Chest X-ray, AP view. Patient: 66 years old, sex F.
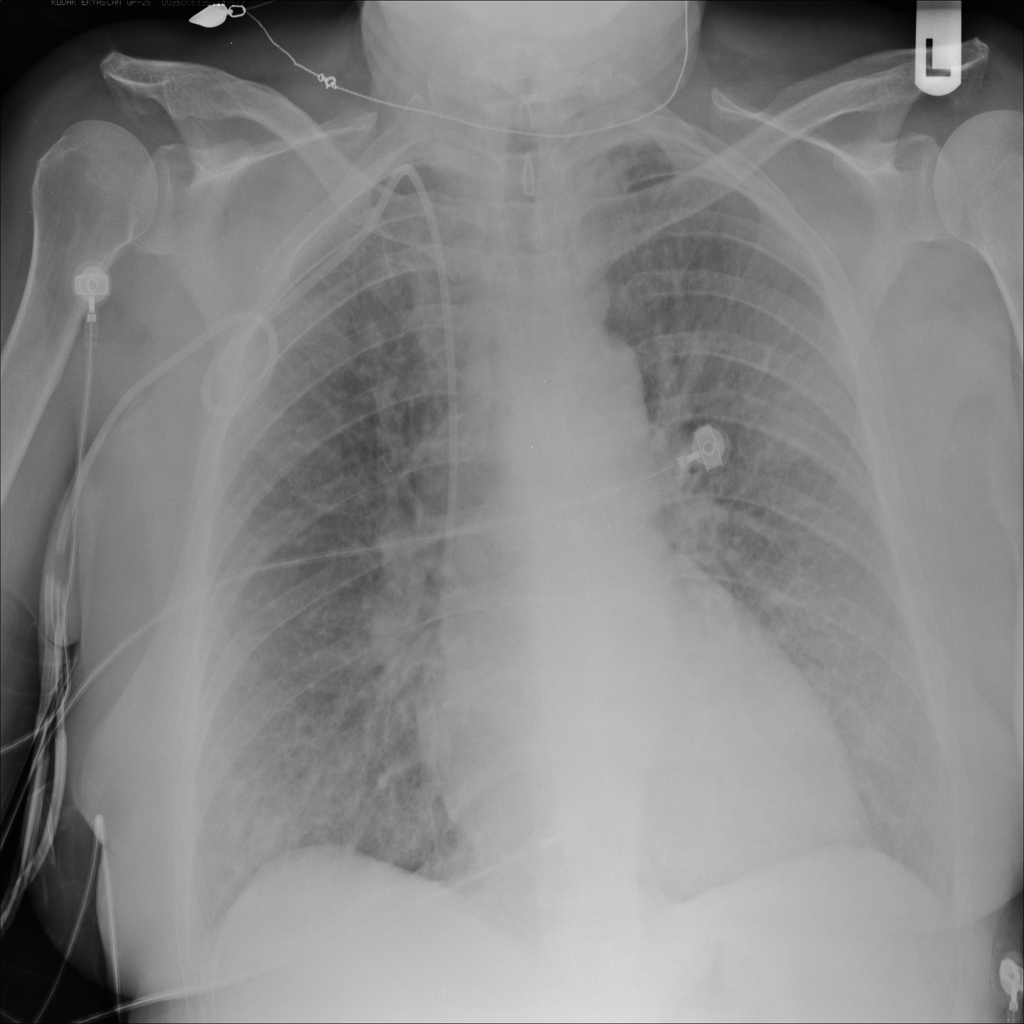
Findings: Edema